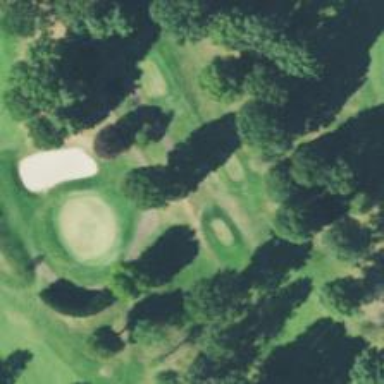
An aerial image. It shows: Pathway for golfing.